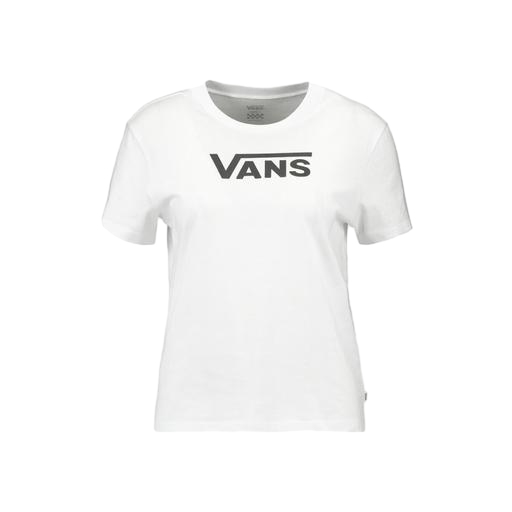
graphic short-sleeve tee, white logo graphic tee, graphic jersey tee, white background